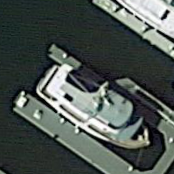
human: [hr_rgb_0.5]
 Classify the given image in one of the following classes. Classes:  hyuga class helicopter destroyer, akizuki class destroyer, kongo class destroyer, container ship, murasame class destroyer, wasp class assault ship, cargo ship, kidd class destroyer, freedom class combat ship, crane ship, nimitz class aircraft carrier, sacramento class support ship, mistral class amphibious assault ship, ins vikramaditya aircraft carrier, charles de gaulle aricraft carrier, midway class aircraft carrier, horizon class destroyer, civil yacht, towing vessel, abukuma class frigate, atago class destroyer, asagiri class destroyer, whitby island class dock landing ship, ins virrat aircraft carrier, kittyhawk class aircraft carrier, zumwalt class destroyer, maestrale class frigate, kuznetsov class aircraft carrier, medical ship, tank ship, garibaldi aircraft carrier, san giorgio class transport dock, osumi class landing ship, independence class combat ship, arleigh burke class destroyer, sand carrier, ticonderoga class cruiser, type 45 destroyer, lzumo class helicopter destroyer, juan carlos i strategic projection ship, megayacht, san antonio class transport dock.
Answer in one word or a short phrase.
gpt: Civil yacht